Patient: sex F, age 68
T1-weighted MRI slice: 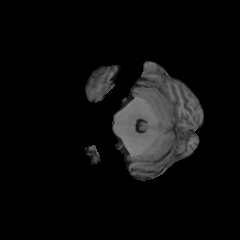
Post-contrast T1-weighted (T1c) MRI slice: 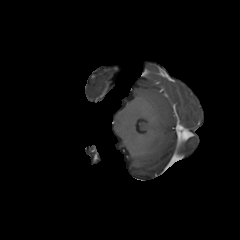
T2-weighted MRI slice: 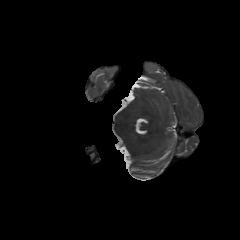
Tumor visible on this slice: no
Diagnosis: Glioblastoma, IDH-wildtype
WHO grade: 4